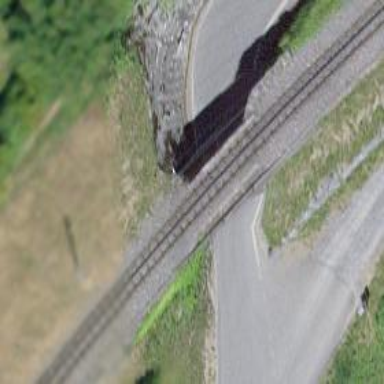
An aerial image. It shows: Narrow-gauge railway bridge with electrified contact lines over single track.